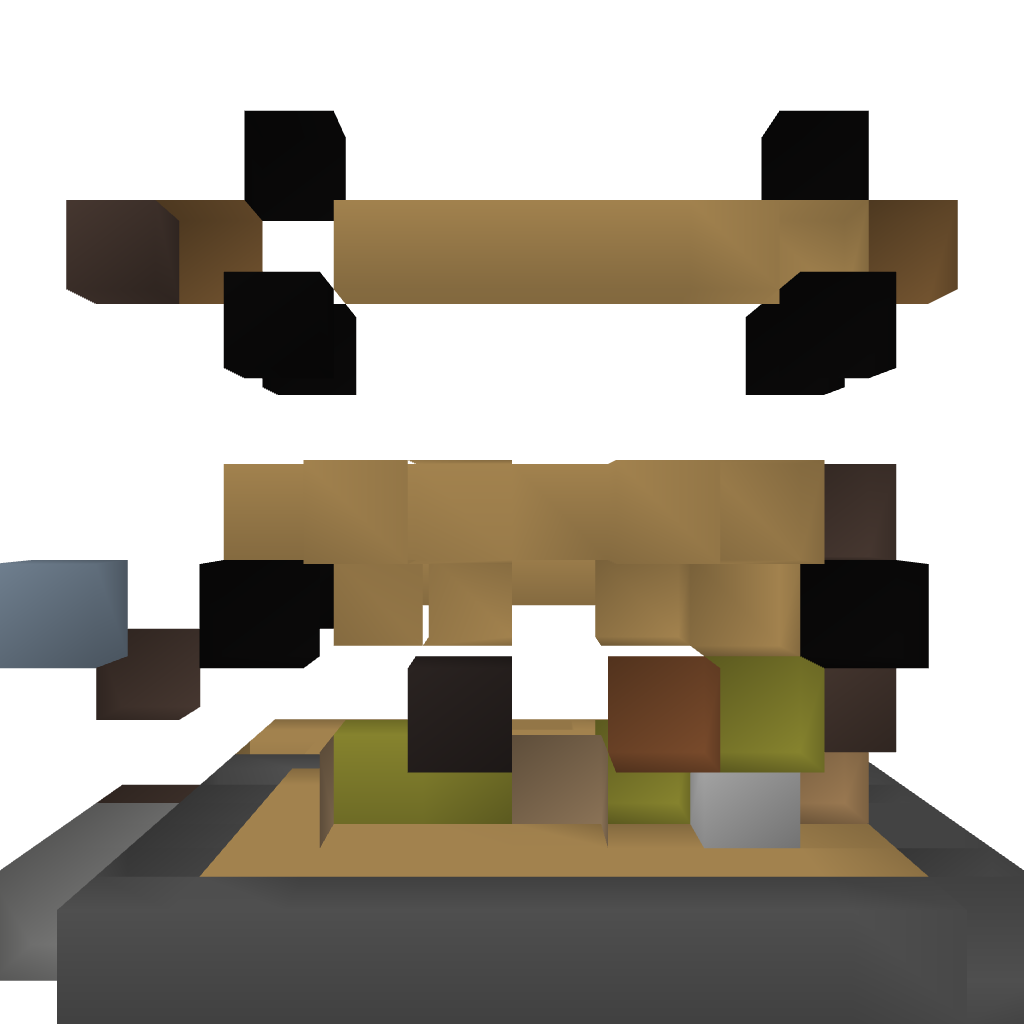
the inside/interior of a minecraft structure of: Hardware Store